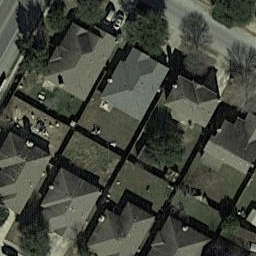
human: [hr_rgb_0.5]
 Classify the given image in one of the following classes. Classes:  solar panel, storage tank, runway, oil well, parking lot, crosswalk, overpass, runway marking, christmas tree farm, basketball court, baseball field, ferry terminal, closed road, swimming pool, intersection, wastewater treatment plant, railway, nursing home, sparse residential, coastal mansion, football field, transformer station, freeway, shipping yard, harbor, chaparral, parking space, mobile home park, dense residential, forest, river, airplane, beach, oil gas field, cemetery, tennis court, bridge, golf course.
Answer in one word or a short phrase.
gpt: dense residential